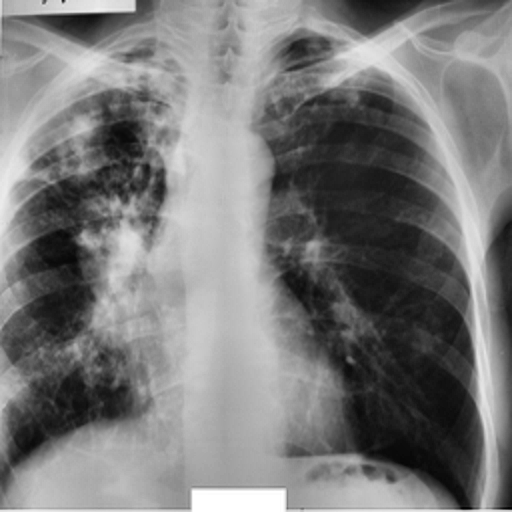
Finding: TUBERCULOSIS